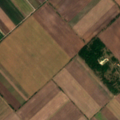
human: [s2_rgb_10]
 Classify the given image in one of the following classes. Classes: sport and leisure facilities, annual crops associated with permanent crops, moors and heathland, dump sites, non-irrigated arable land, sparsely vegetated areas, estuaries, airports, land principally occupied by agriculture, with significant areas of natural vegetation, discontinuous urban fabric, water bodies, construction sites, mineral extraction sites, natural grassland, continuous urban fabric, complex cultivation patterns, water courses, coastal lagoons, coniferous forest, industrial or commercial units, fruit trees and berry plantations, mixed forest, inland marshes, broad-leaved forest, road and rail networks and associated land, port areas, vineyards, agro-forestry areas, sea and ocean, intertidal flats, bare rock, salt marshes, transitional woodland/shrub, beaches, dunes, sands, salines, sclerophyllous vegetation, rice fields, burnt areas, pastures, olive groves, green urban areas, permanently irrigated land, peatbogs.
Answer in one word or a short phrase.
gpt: non-irrigated arable land